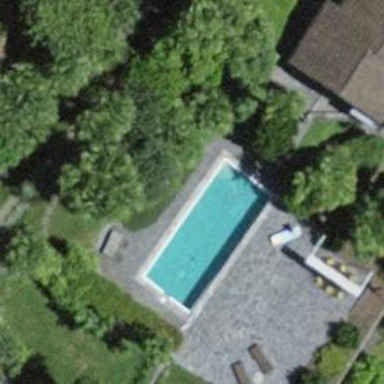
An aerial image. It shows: Outdoor swimming pool in leisure land area.